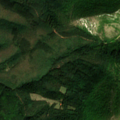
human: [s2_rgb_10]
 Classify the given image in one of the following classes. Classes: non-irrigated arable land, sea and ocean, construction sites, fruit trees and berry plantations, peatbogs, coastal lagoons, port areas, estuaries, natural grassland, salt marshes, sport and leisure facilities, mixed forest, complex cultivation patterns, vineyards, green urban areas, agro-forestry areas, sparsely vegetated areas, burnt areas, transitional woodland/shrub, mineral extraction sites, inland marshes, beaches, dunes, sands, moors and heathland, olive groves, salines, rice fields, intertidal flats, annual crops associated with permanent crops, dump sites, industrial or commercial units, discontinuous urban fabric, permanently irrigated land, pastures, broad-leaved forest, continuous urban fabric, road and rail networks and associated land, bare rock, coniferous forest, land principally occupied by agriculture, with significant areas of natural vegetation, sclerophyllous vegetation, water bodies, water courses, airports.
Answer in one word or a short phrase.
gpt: broad-leaved forest, mixed forest, transitional woodland/shrub